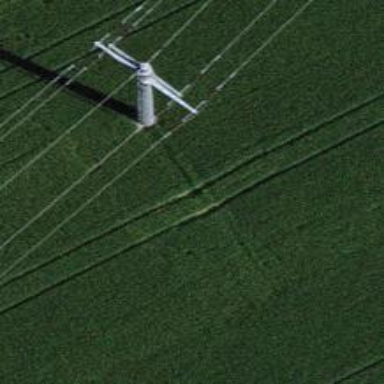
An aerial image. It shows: Lattice structure tower.